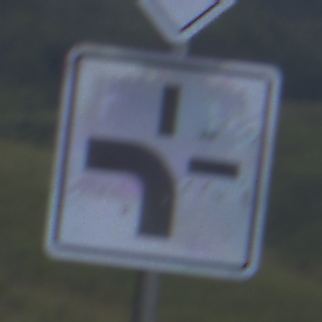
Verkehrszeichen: VerlaufVorfahrtsstrasse1
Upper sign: Vorfahrtsstrasse
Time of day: SunriseSunset
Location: Outdoor (Nature)
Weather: PartlyCloudy
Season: NotSpecified
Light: Natural